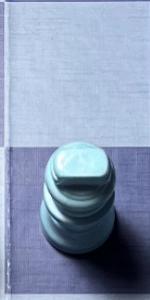
Label: King_White